Chest X-ray. View position: PA
Patient age: 59
Patient sex: M
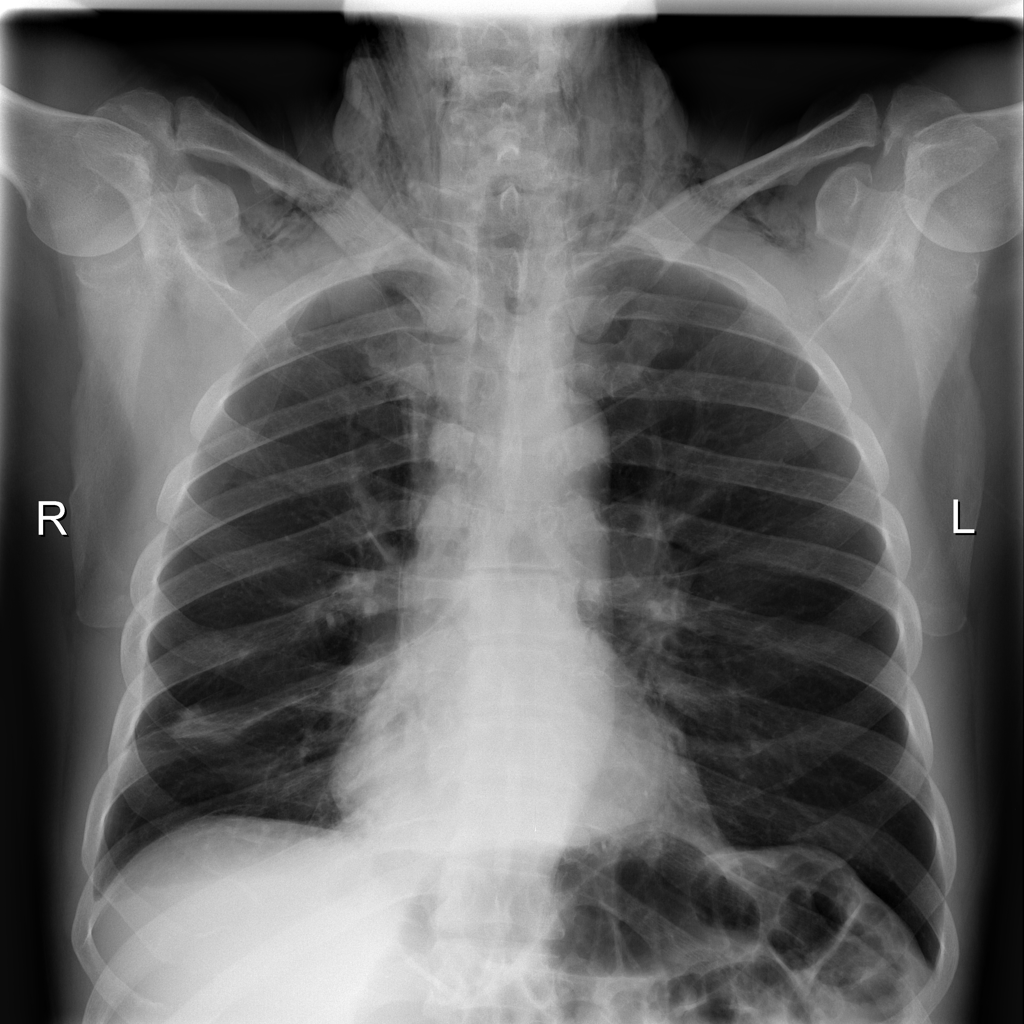
Finding: Pneumothorax